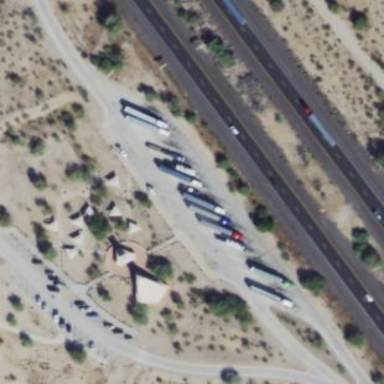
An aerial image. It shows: Rest area on the road.